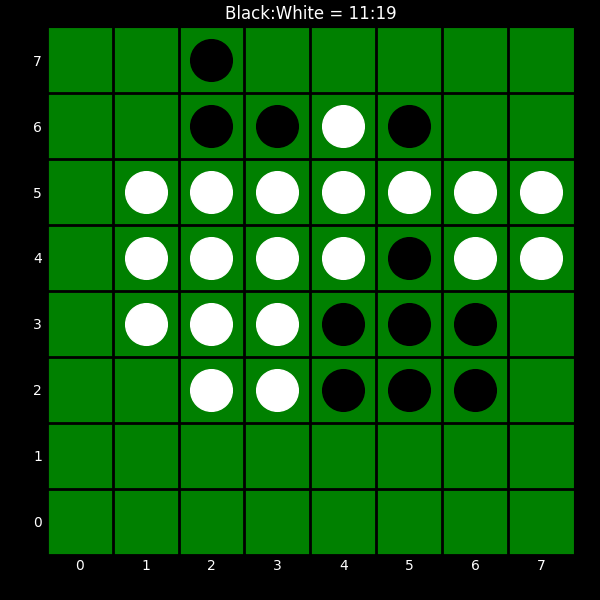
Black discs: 11
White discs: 19